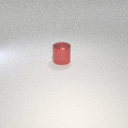
large red metal cylinder